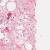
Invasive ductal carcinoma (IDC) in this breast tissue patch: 0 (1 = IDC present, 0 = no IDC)